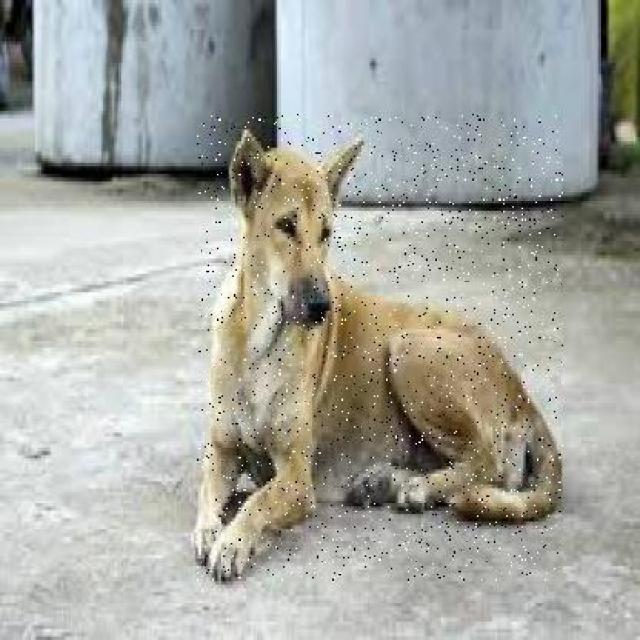
Healthy canine skin — no visible lesions, inflammation, or abnormalities. The skin and coat appear normal.